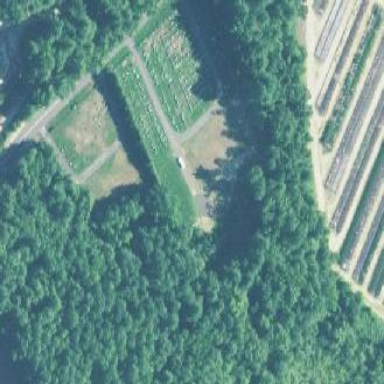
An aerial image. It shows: Cemetery area categorized as cemetery.